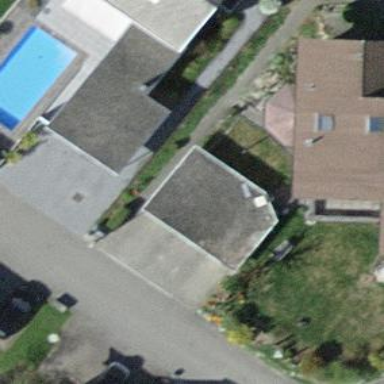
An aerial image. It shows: Flat roofed garages.